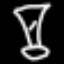
Label: hourglass